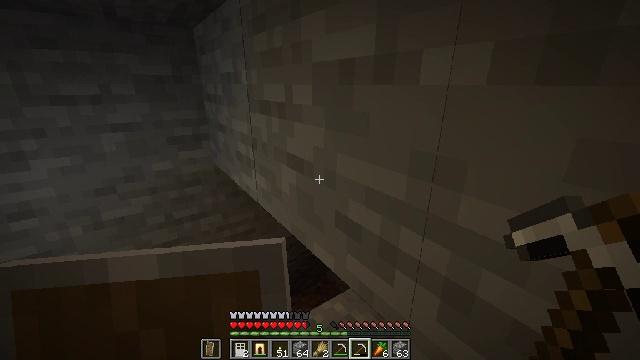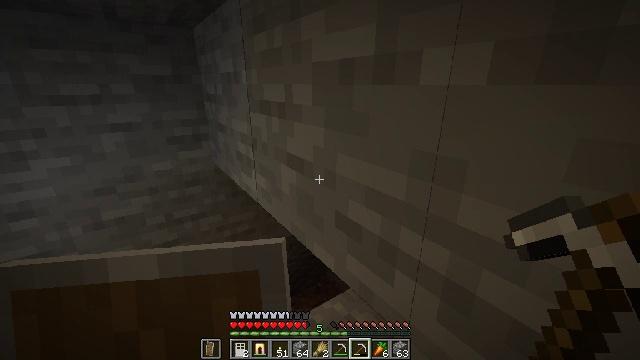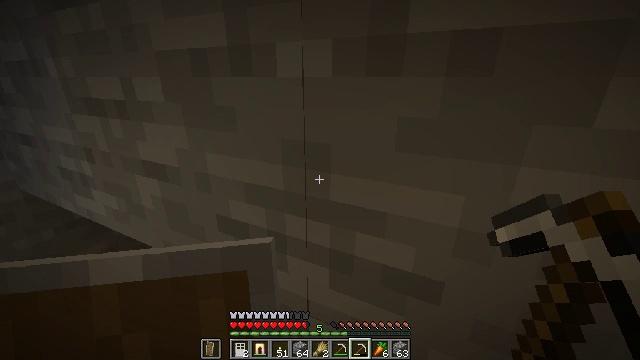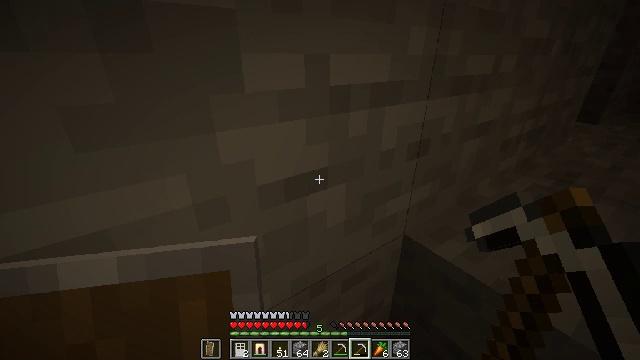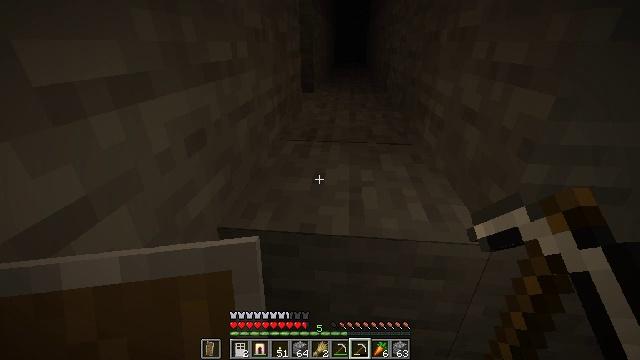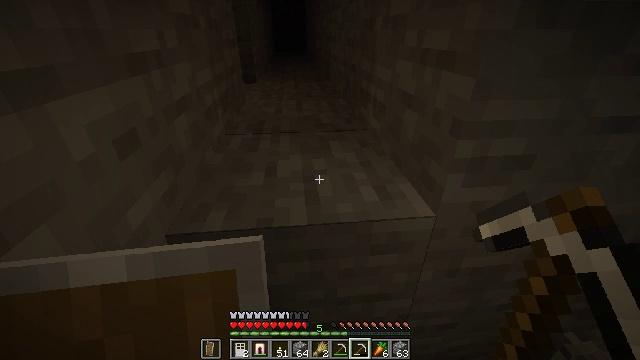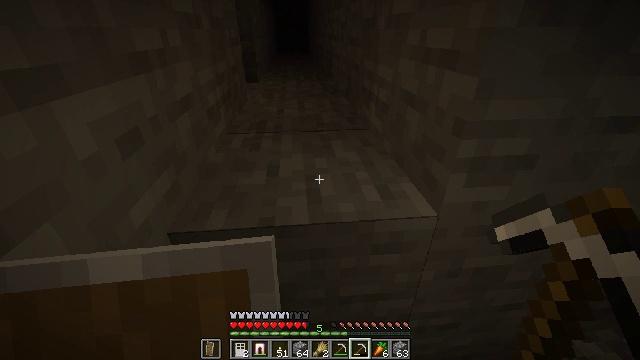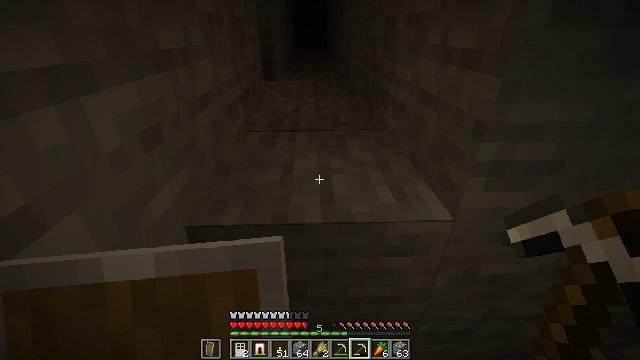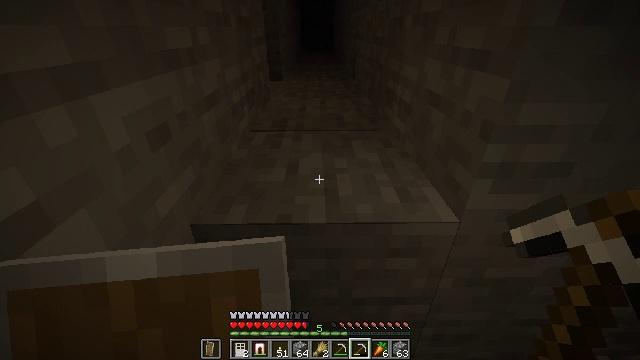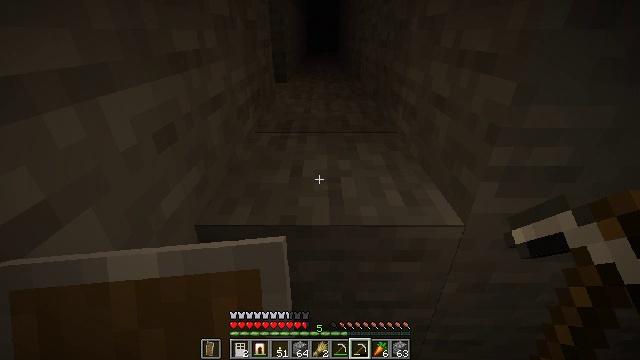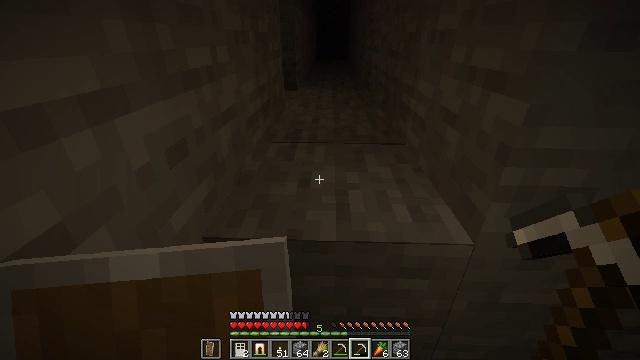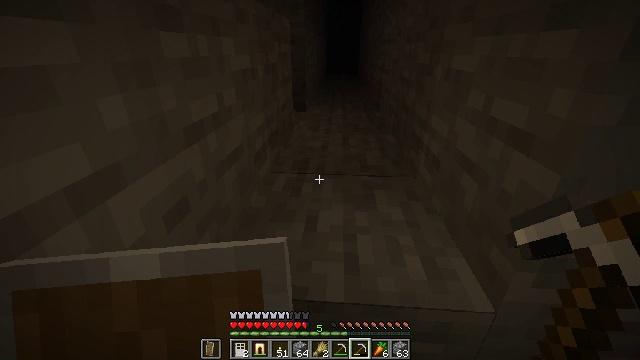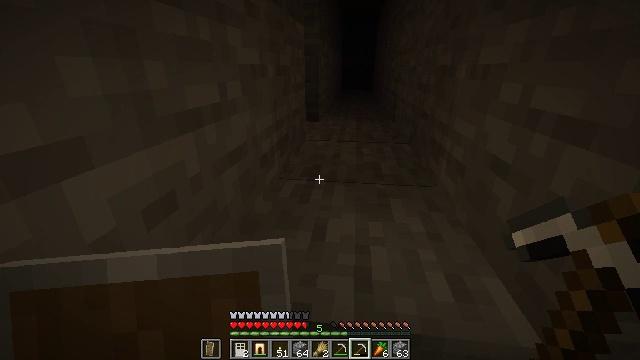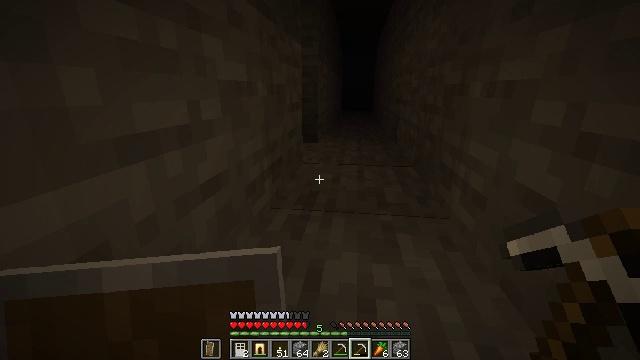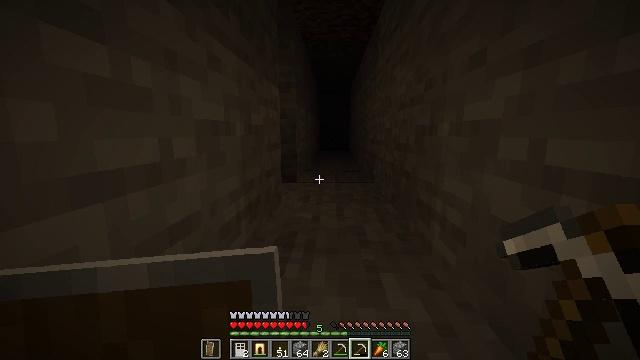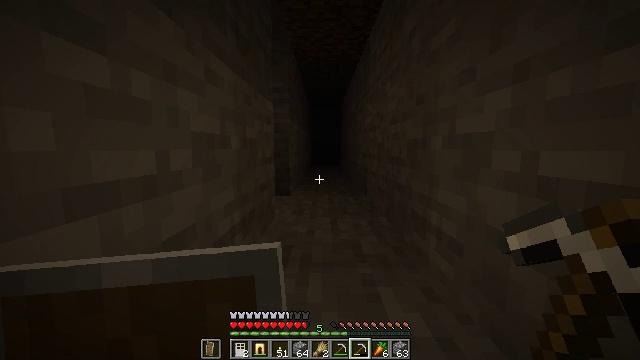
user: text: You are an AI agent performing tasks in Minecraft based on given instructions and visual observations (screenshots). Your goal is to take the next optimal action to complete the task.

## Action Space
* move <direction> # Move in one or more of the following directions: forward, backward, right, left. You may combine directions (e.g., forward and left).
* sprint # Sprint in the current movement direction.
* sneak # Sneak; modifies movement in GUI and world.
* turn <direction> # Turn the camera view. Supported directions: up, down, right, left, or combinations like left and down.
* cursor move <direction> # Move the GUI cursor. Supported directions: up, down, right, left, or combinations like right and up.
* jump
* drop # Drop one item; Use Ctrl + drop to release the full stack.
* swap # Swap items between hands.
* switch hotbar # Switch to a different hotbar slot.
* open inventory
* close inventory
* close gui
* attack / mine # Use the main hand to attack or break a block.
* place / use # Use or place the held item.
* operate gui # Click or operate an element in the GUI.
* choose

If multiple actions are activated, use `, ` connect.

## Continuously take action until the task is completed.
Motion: motion action
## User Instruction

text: Retrieve the white bed for later use.
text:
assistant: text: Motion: no_op
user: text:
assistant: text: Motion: turn right and down
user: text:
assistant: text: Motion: turn right and down
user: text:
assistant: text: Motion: turn right and down
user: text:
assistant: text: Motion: turn right and down
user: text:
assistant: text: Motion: no_op
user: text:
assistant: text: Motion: turn left
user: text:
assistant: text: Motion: turn left
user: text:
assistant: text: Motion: turn left
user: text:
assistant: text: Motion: move forward, turn left and up, jump
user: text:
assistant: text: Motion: move forward, turn left and up, jump
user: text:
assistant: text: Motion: move forward, turn left and up, jump
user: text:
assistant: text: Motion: move forward, turn up, jump
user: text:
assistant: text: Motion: move forward, turn right and up, jump
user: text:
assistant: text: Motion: move forward, turn right and up, jump
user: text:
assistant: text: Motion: move forward, jump
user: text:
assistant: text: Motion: move forward, jump
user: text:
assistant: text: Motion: move forward, jump
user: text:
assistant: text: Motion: move forward, jump
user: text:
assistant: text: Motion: move forward, jump
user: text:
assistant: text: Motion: move forward
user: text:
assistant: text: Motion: move forward
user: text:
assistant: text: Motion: move forward
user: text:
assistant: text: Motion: move forward, jump
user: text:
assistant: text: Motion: move forward, jump
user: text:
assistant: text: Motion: move forward, jump
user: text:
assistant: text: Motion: move forward, jump
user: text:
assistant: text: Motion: move forward, jump
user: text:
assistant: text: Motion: move forward
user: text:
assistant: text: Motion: move forward